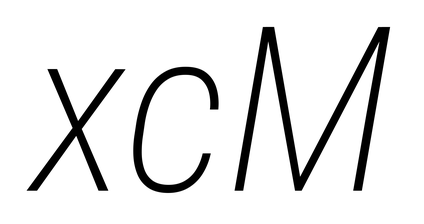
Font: Roboto-Italic_Condensed_ExtraLight_Italic